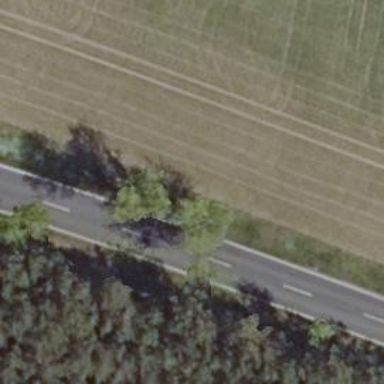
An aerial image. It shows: Row of trees in natural setting.